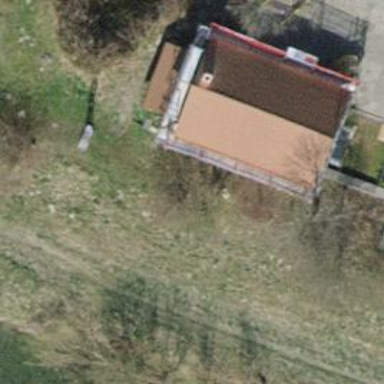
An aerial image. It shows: Hut.